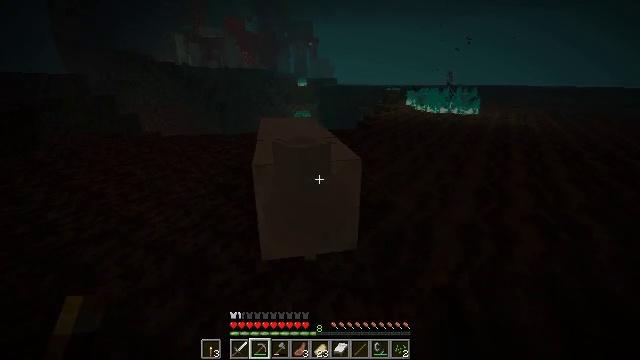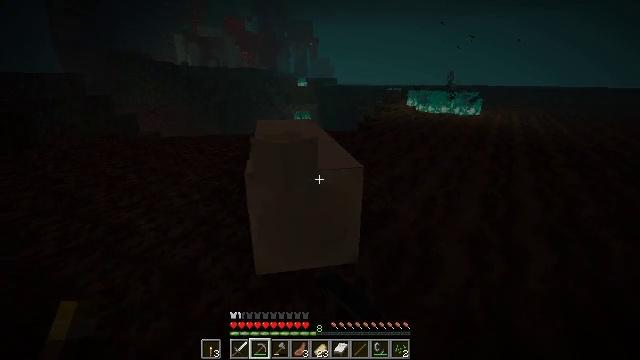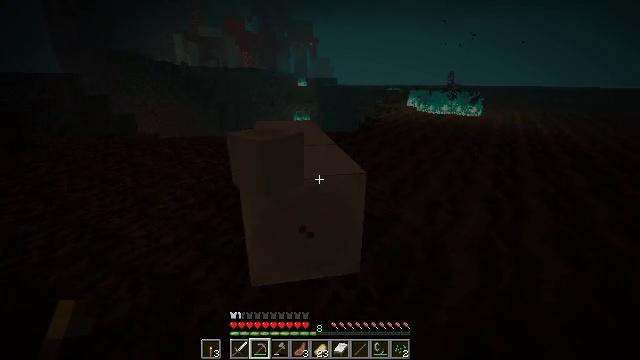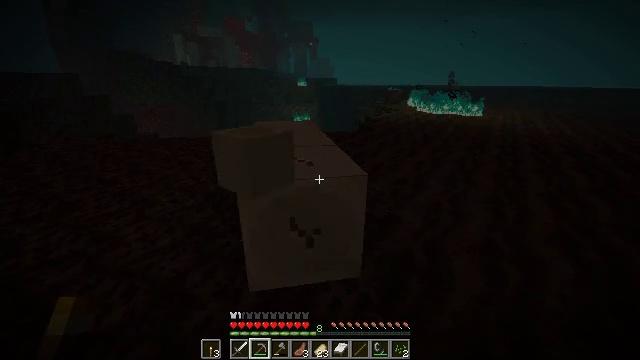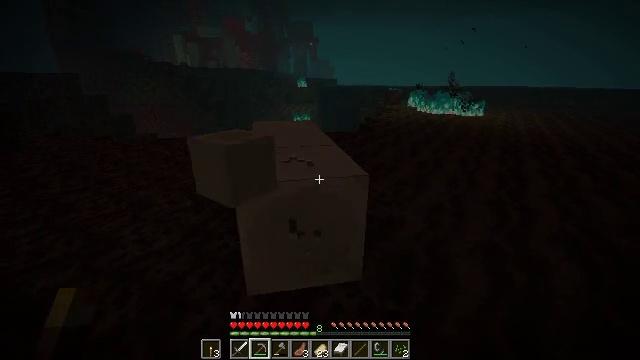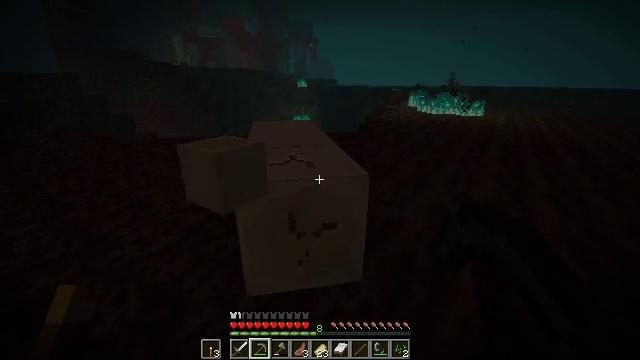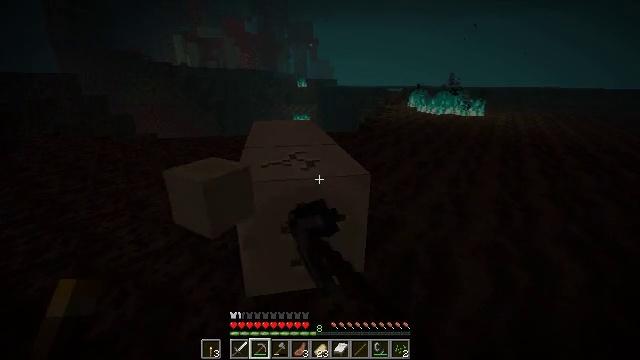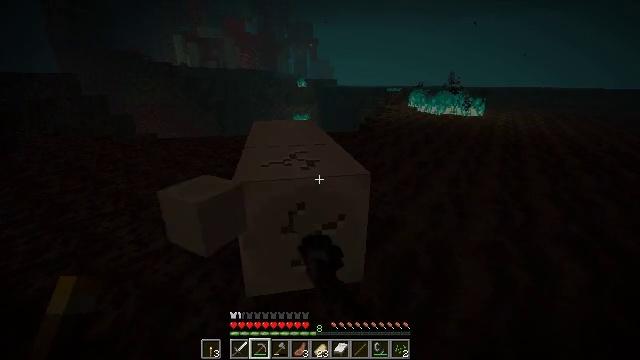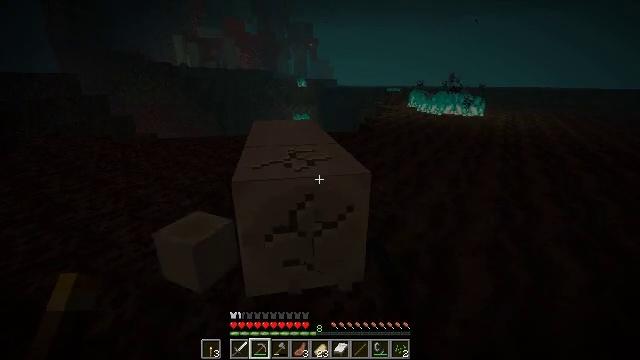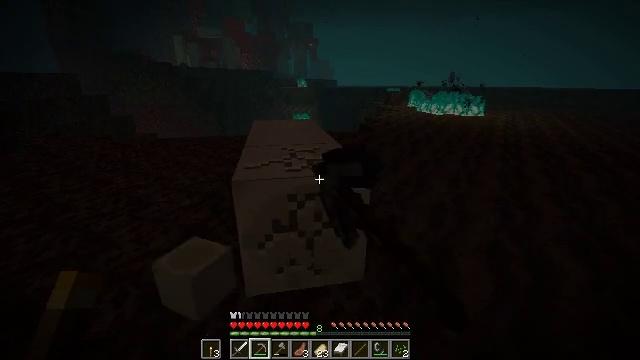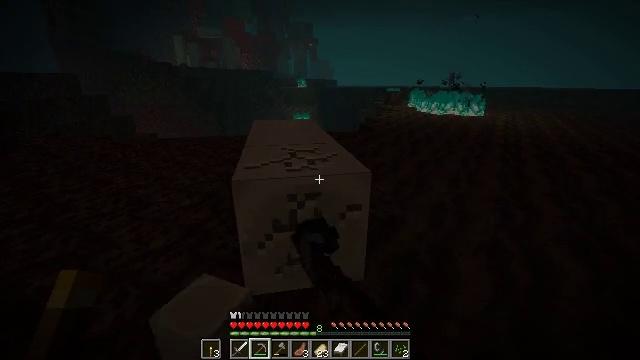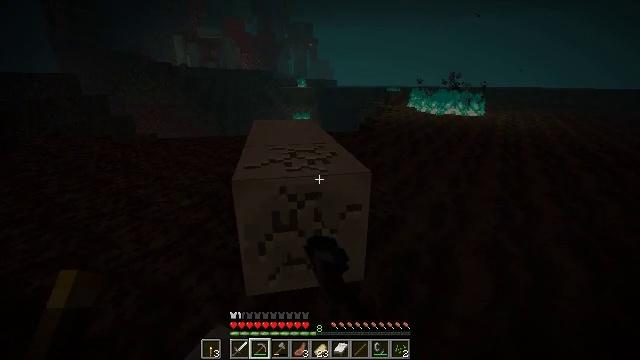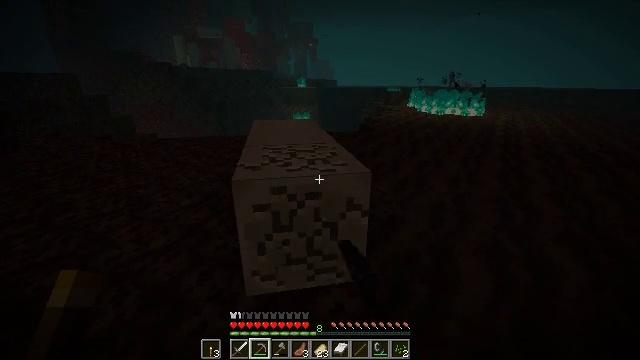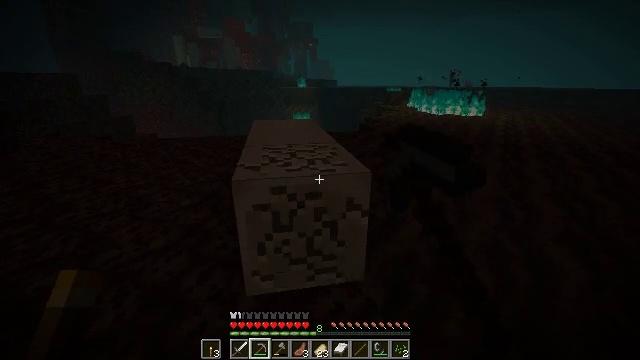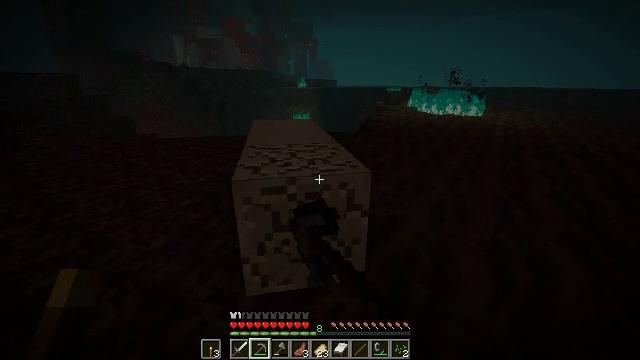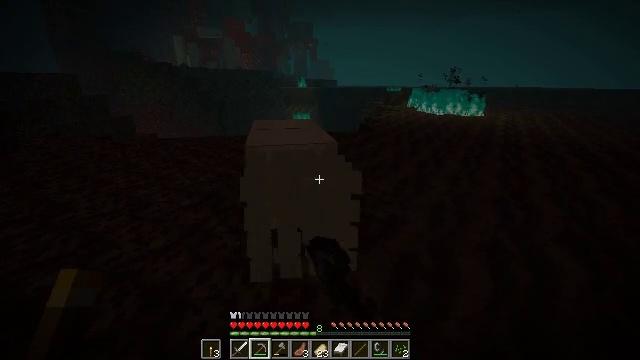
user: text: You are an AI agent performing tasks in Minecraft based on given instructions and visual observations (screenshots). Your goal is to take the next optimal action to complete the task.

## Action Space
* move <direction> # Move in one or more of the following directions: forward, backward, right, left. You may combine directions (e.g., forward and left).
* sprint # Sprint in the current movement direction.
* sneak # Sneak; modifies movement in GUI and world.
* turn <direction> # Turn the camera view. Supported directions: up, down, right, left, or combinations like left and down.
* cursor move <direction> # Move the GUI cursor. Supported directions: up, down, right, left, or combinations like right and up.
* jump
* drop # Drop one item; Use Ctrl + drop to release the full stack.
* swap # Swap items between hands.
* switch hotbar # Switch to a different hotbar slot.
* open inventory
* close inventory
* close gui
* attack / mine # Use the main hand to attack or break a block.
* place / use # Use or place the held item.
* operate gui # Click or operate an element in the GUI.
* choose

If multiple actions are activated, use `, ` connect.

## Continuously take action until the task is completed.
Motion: motion action
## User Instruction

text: Collect bone block by breaking it.
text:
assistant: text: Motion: move forward, attack / mine
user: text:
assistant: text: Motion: attack / mine
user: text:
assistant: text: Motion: attack / mine
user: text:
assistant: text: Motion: attack / mine
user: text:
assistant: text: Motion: attack / mine
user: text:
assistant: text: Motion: attack / mine
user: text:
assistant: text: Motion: attack / mine
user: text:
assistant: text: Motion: attack / mine
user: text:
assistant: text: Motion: attack / mine
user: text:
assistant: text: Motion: attack / mine
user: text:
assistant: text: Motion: attack / mine
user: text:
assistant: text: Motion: attack / mine
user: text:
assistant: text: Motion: attack / mine
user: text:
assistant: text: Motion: attack / mine
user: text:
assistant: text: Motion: attack / mine
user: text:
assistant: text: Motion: attack / mine
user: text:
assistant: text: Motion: attack / mine
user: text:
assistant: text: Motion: attack / mine
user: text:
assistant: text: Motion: attack / mine
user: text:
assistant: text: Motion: attack / mine
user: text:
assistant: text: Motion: attack / mine
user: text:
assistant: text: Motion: attack / mine
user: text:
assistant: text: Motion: attack / mine
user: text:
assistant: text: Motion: attack / mine
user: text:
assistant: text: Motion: attack / mine
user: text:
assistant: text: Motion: attack / mine
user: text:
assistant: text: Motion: attack / mine
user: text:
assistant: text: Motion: attack / mine
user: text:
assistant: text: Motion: move forward, attack / mine
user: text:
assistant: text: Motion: move forward, attack / mine